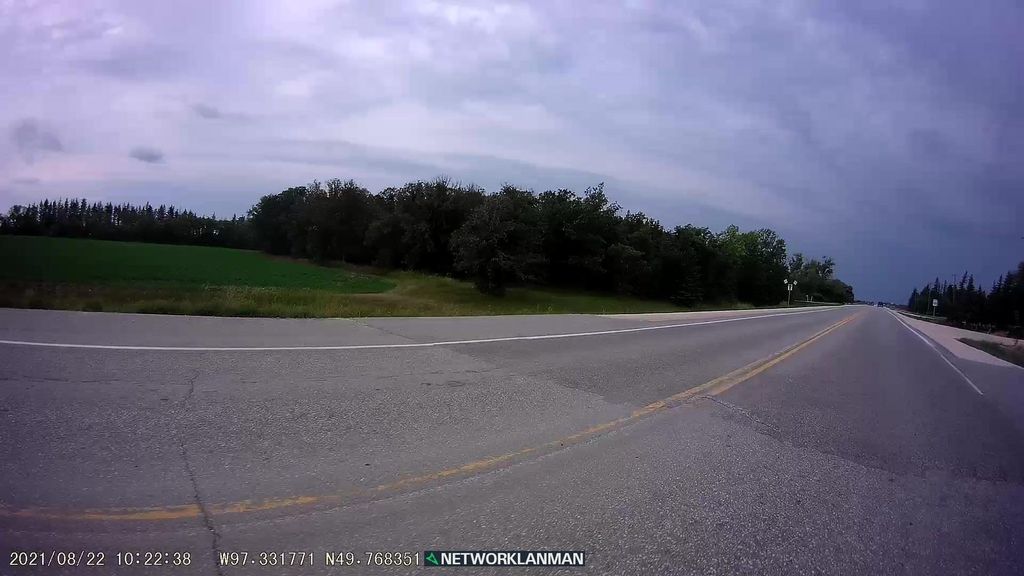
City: winnipeg